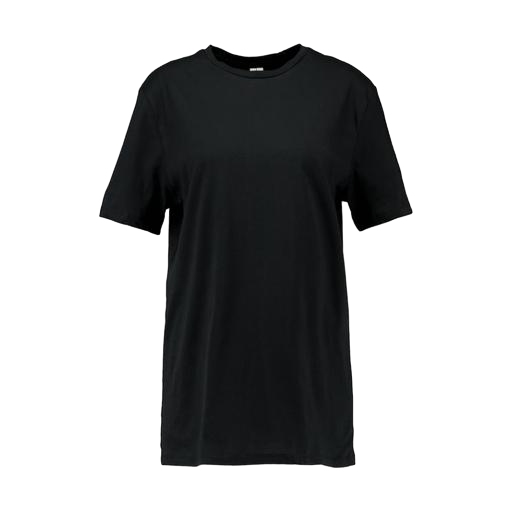
regular t-shirt, unisex t-shirt, black t-shirt basique jersey, white background